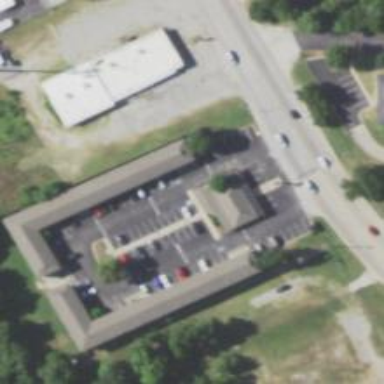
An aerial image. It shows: Parking space is available.